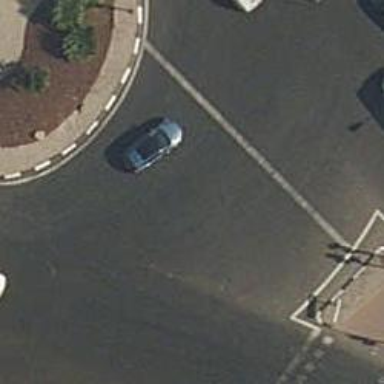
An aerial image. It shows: Road with traffic signals.